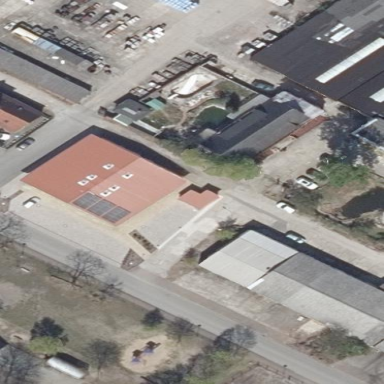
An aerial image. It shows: Building.